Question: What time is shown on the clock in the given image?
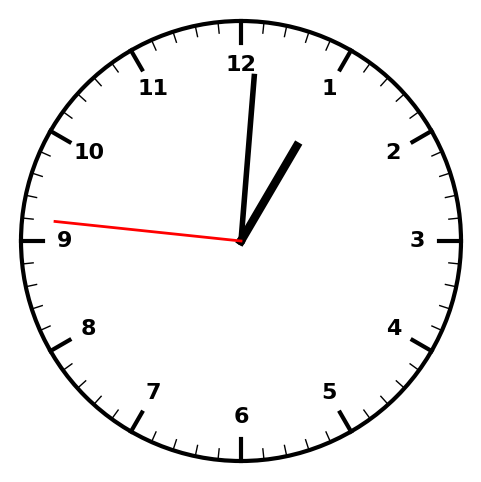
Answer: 01:00:46